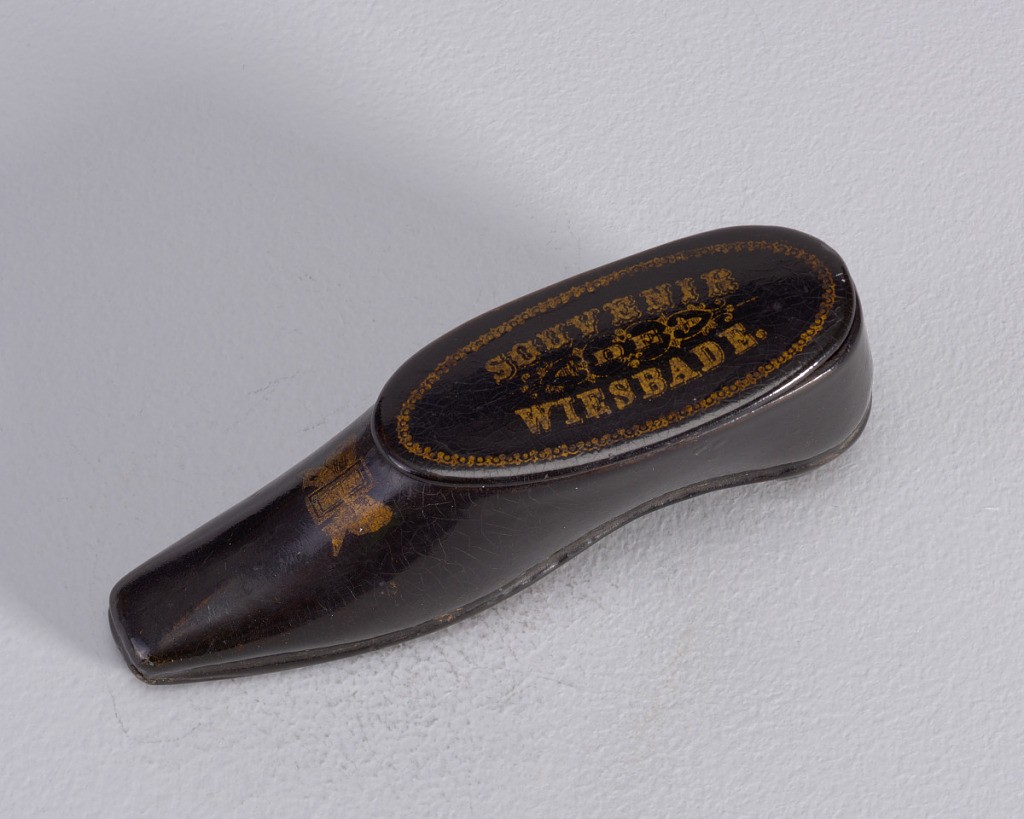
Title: Shoe, inscribed "Souvenir de Wiesbade"
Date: late 19th century
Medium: Papier mâchè, sandpaper
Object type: Matchsafe
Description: In the shape of a slightly elongated, black, square-toe shoe, with low heel, gold printed decoration of buckle/bow at instep, top (lid) inscribed "Souvenir de Wiesbade" surrounded by decorative oval border. Lid hinged on upper part of long side. Striker on sole of shoe.